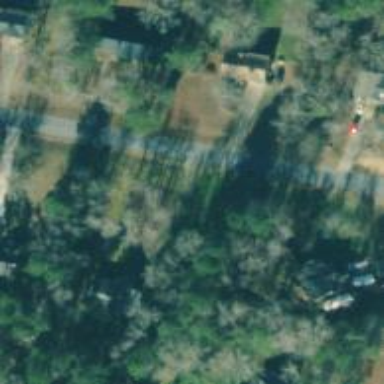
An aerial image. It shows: Driveway.